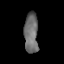
Tissue: lung
Cell type: T cells
Senescence score: 0.2349
Nuclear area (px): 549
Mean DAPI intensity: 109.362